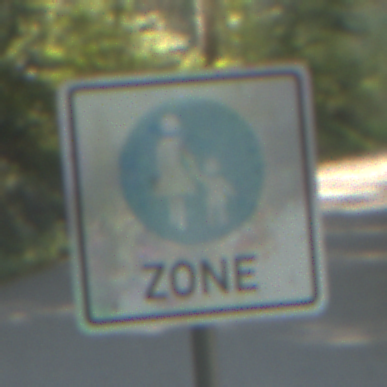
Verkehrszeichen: BeginnFussgaengerzone
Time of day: MorningAfternoon
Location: Outdoor (Nature)
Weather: Clear
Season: NotSpecified
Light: Natural